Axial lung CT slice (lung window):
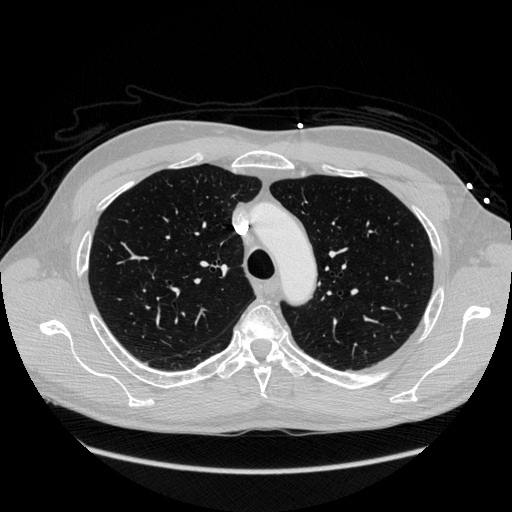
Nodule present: no